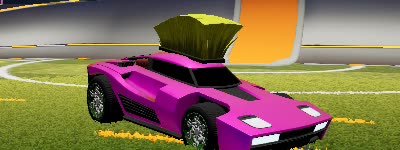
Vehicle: breakout